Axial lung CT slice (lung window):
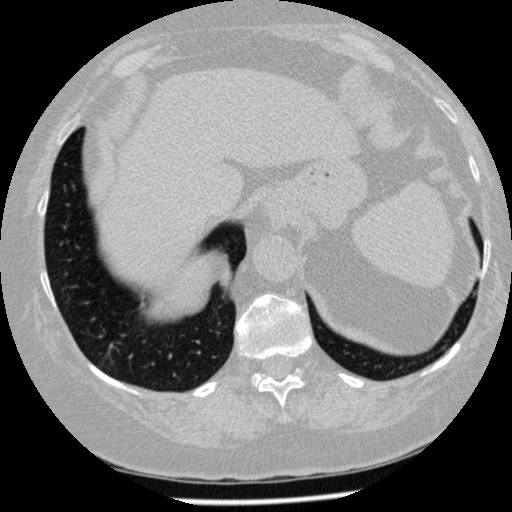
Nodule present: no